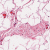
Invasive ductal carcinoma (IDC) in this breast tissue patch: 0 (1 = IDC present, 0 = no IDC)